Question: I'm trying Vuze and I can't select multiple torrents (not all) clicking and dragging the mouse, like I do on uTorrent (as seen on the image). Searched on vuze forums and in general, but I couldn't find why. Any ideas? or you can't just drag-select?

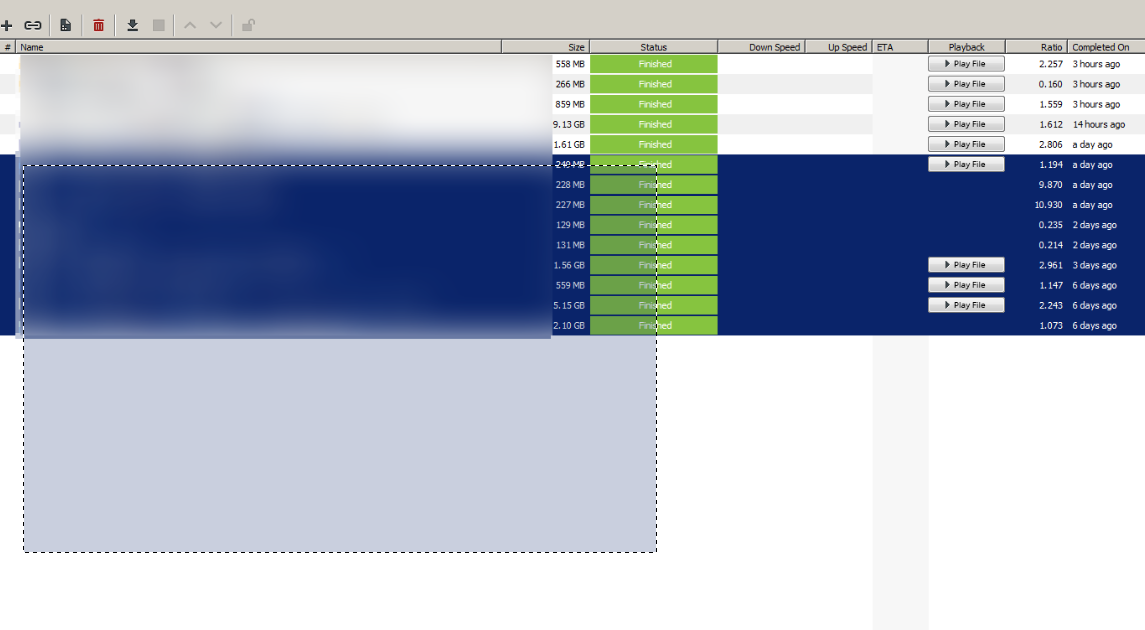
Answer: It seems you need to use the 'usual' key/mouse click combinations to multi-select. I just added a suggestion to enable multi-selection dragging the mouse: <URL>